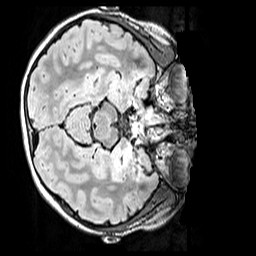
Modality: FLAIR
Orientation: axial
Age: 11
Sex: female
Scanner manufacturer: siemens
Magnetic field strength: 3 T
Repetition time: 5 s
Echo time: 0.388 s